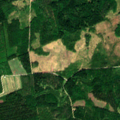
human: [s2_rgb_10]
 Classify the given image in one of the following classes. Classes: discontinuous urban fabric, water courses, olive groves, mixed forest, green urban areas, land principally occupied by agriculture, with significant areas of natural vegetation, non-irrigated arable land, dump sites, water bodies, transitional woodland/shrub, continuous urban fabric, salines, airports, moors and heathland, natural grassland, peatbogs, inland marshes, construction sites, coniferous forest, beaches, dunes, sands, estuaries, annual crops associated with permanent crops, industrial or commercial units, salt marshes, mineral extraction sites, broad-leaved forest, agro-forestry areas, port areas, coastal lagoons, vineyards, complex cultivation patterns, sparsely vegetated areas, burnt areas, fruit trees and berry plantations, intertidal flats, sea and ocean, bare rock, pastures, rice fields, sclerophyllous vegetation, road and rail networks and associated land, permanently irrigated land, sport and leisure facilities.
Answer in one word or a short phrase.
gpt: broad-leaved forest, coniferous forest, mixed forest, transitional woodland/shrub